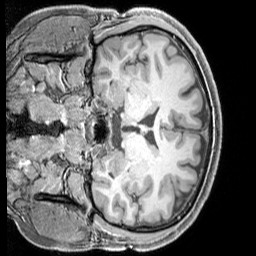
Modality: T1w
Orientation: coronal
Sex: male
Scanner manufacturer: siemens
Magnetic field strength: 3 T
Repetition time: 2.3 s
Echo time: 0.00226 s